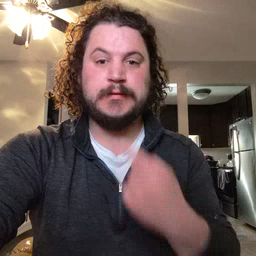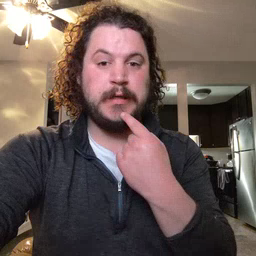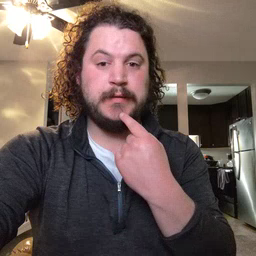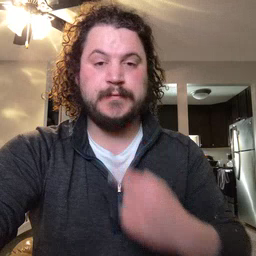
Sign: say